Question: I try to use a combobox in my formpanel. This works and the store is loading when you click on the combobox. But when it is loaded it is not showing a background.I try to build and refresh the app but no matter what i do or what theme i use it keeps showing it transparant.
This is my combobox
'''
{
xtype: 'combobox',
name: 'type',
anchor: '100%',
fieldLabel: 'Type',
displayField:'naam',
valueField:'id',
multiSelect: false,
editable: false,
store: 'ProductenGroepComboTypeJsonStore',
listConfig: {
loadingText: null,
loadMask: false
}
}
'''
the store is this
'''
Ext.define('JustRent.store.ProductenGroepComboTypeJsonStore', {
extend: 'Ext.data.Store',
requires: [
'JustRent.model.ProductenGroepComboTypeModel',
'Ext.data.proxy.Ajax',
'Ext.data.reader.Json'
],
constructor: function(cfg) {
var me = this;
cfg = cfg || {};
me.callParent([Ext.apply({
storeId: 'ProductenGroepComboTypeJsonStore',
model: 'JustRent.model.ProductenGroepComboTypeModel',
proxy: {
type: 'ajax',
url: 'resources/json/productType.php',
reader: {
type: 'json',
rootProperty: 'data'
}
}
}, cfg)]);
}
});
'''
this is how it looks like

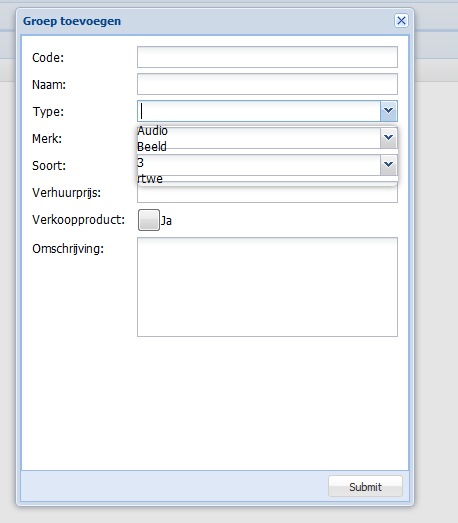
Answer: I'm not sure if this is ideal for you but you can define the css classes to apply to your list and try to do a workaround that way
'''
listConfig: {
xtype: 'boundlist',
baseCls: 'your-css-list',
maxHeight: 200,
itemCls: 'your-css-list-item'
}
'''
Hope it helps :)